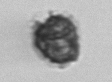
Label: Syracosphaera_pulchra